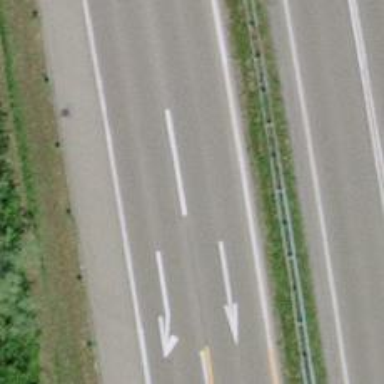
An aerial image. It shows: Asphalt motorway.